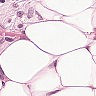
Metastatic tissue present: yes